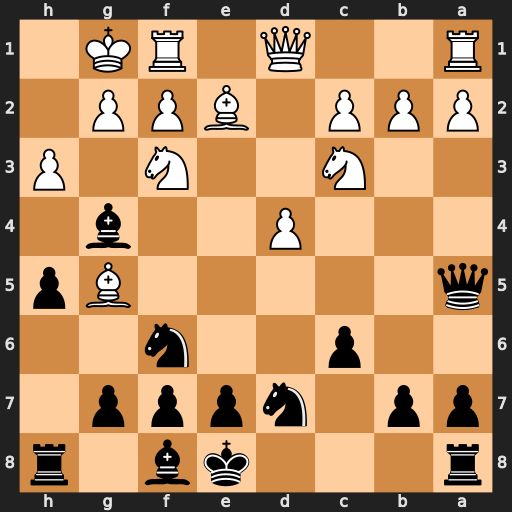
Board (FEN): r3kb1r/pp1nppp1/2p2n2/q5Bp/3P2b1/2N2N1P/PPP1BPP1/R2Q1RK1
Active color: b
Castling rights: kq
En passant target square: -
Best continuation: Bxf3 Bxf3 Qxg5